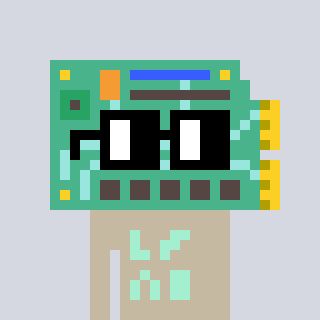
a pixel art character with square black glasses, a chipboard-shaped head and a bege-colored body on a cool background